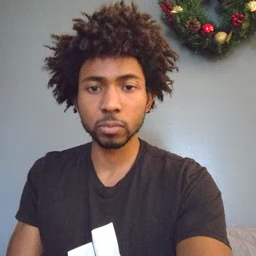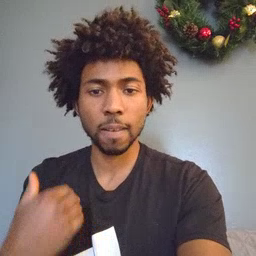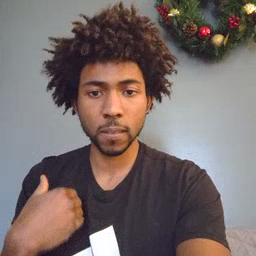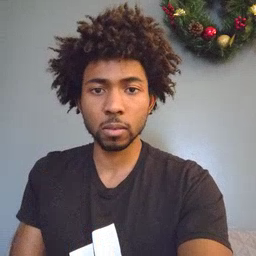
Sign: haveto